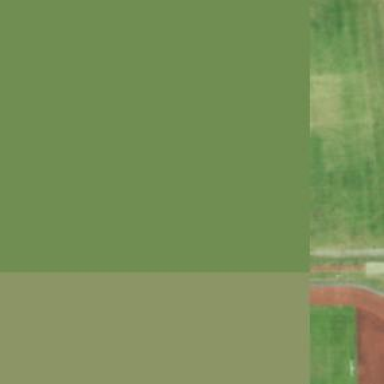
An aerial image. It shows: Baseball pitch for leisure and sports activities.